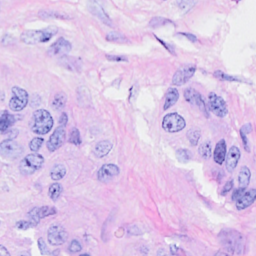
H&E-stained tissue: Breast